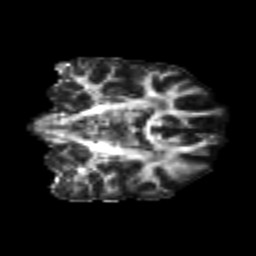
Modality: FA
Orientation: coronal
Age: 24
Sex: female
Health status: healthy
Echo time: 0.074 s